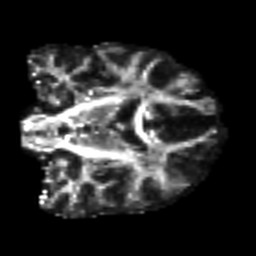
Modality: FA
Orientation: coronal
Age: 49
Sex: male
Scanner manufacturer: siemens
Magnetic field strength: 3 T
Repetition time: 7.3 s
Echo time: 0.087 s